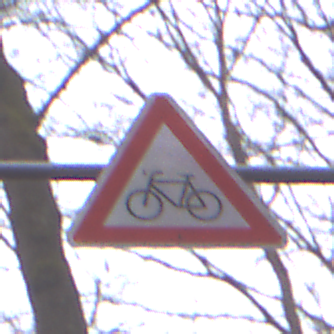
Verkehrszeichen: RadverkehrRechts
Umgebung: Outdoor, Nature
Tageszeit: MorningAfternoon
Wetter: Overcast
Licht: Natural
Jahreszeit: Autumn
Kontrast: LowContrast